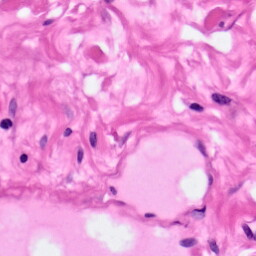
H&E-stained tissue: Pancreatic